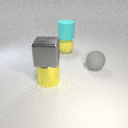
large gray rubber sphere behind large yellow metal cylinder